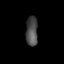
Tissue: lung
Cell type: Endothelial cells
Senescence score: 0.6631
Nuclear area (px): 346
Mean DAPI intensity: 75.078